Aerial crown-view tile of a tropical tree (Barro Colorado Island, Panama), acquired 20241216:
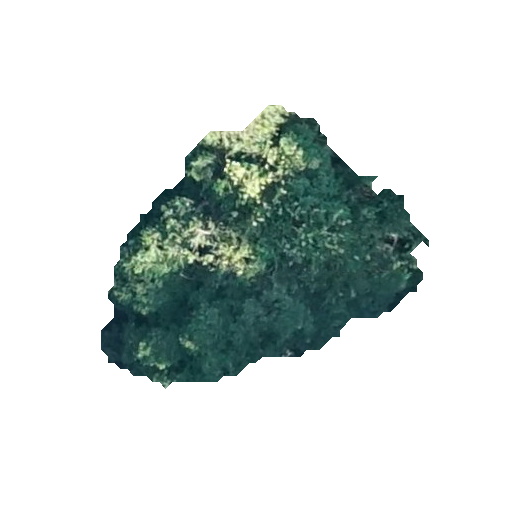
Species: Protium stevensonii
GBIF accepted scientific name: Tetragastris panamensis
Crown area: 83.431 m²